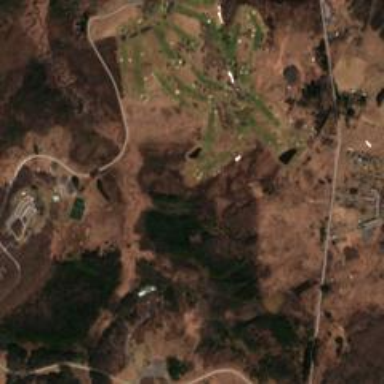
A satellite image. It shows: Golf course surrounded by greenery.